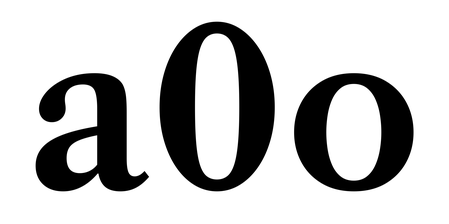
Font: LibreCaslonText_SemiBold